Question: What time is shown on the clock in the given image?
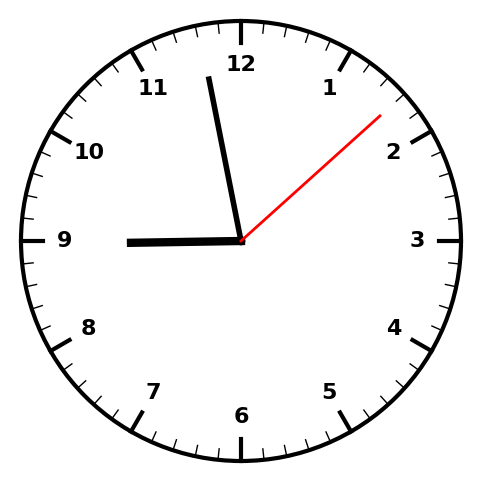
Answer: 08:58:08